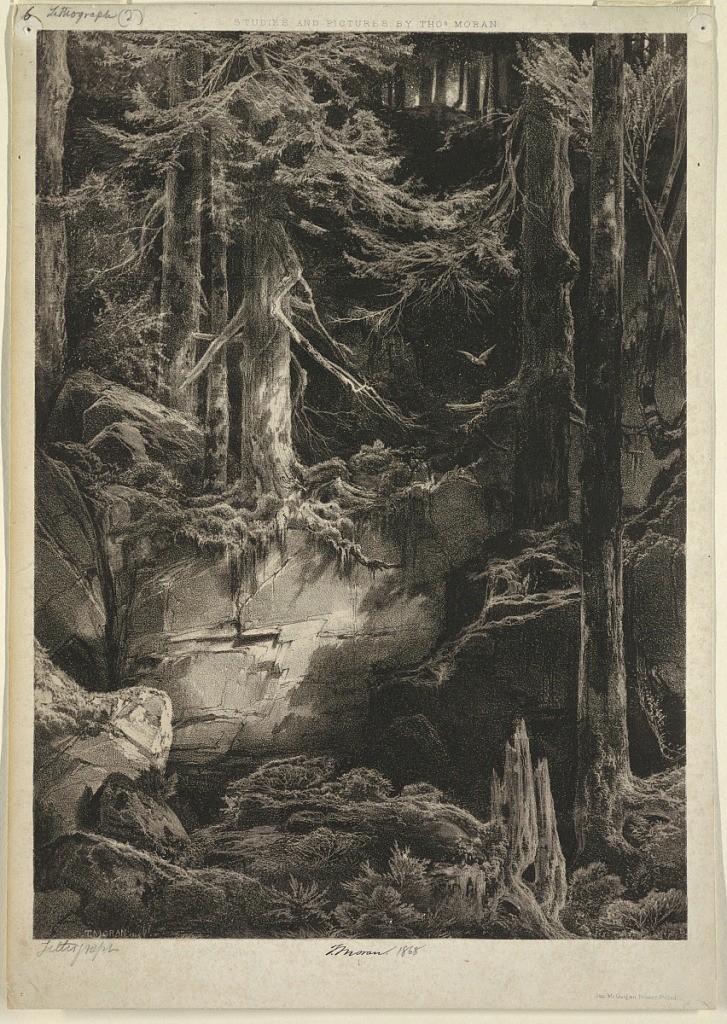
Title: A Forest Glen
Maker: Thomas Moran, American, b. Britain, 1837–1926
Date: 1868
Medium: Lithograph on paper
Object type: Print
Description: Vertical view of a forest clearing with sheer outcropping of rock and tall hemlocks.